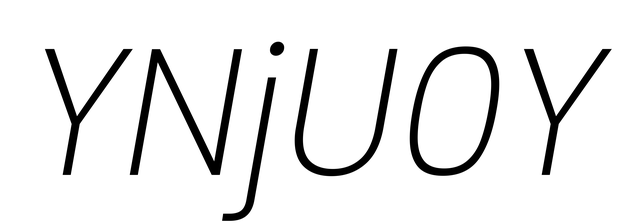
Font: Poppins-ExtraLightItalic